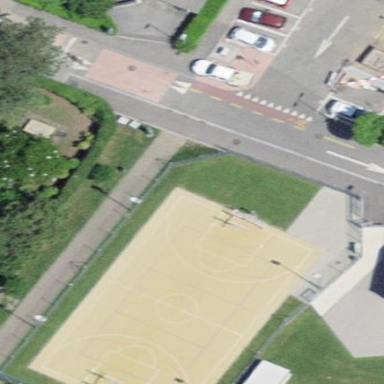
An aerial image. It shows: Compacted soccer pitch for leisure sports activities.